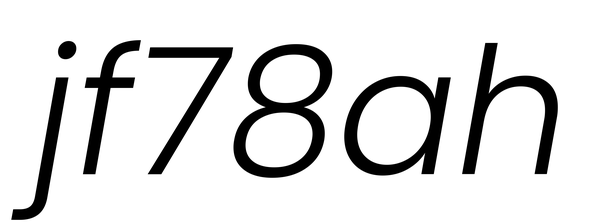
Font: Poppins-LightItalic